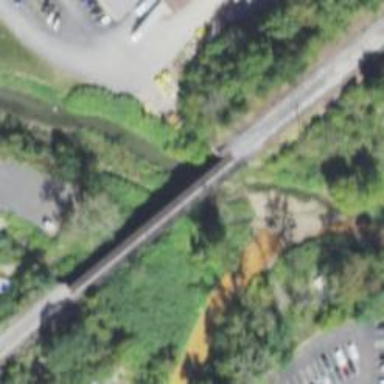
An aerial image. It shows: Abandoned railroad bridge.